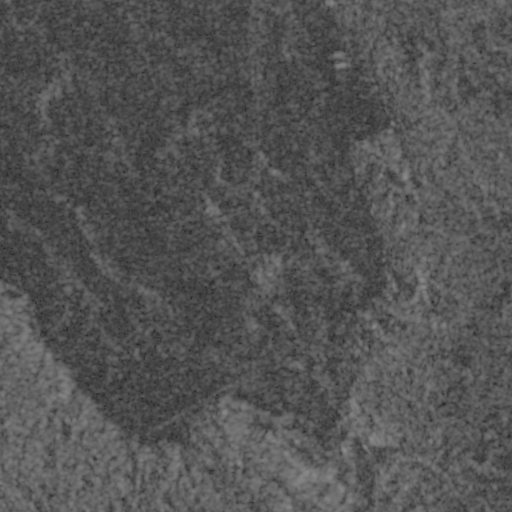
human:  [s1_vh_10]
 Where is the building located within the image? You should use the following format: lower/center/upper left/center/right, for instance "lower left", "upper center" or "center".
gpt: The building is located in the lower center of the image.
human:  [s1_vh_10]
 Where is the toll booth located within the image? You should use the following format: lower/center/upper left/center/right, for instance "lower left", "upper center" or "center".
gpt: The toll booth is located in the center of the image.
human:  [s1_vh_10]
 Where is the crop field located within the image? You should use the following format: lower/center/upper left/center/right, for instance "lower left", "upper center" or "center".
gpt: There is no crop field in the image.

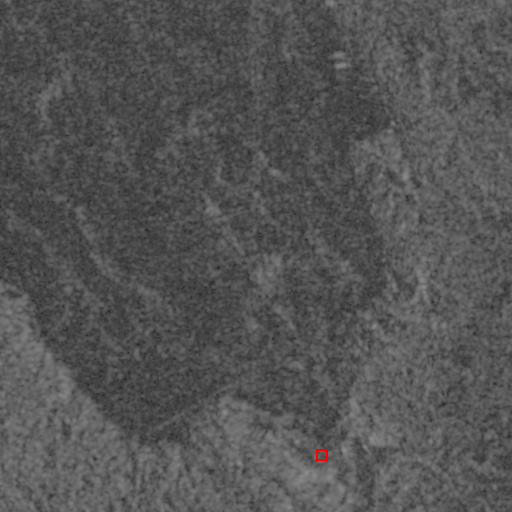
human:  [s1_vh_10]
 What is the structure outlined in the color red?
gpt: The structure outlined in red is a parking lot.
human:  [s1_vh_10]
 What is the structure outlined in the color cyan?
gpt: There is no cyan outline.